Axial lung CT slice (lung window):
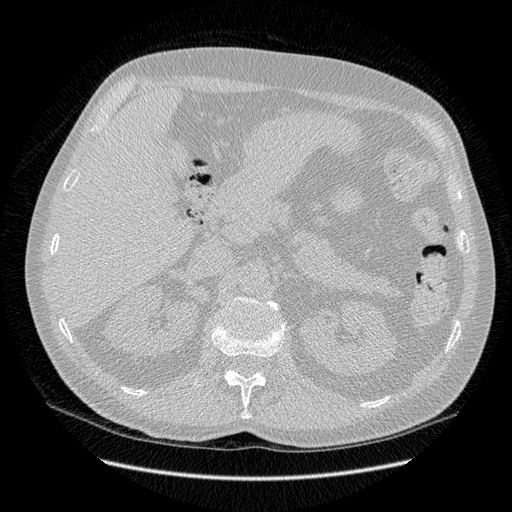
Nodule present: no